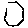
Label: hexagon